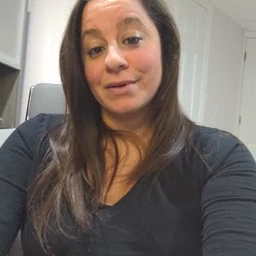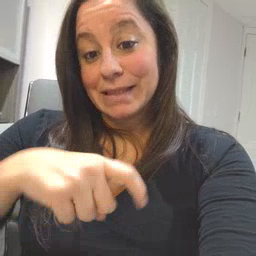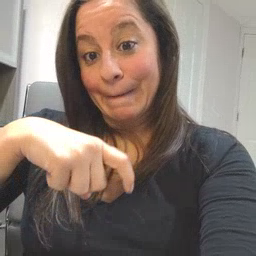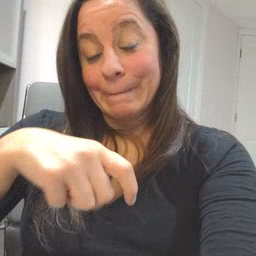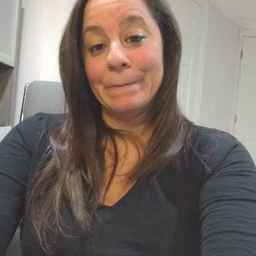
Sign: time